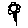
Label: flower